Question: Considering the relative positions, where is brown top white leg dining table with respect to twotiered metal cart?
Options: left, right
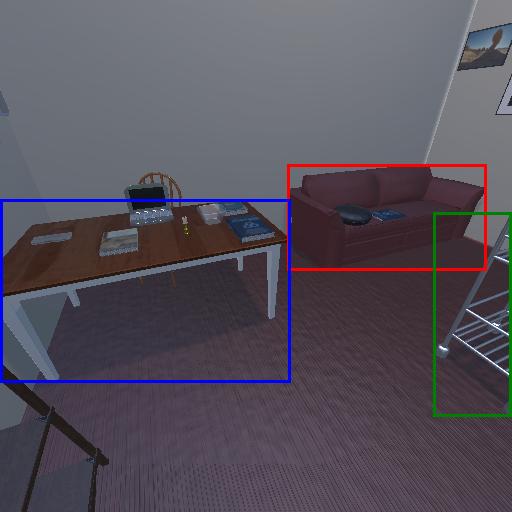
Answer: left